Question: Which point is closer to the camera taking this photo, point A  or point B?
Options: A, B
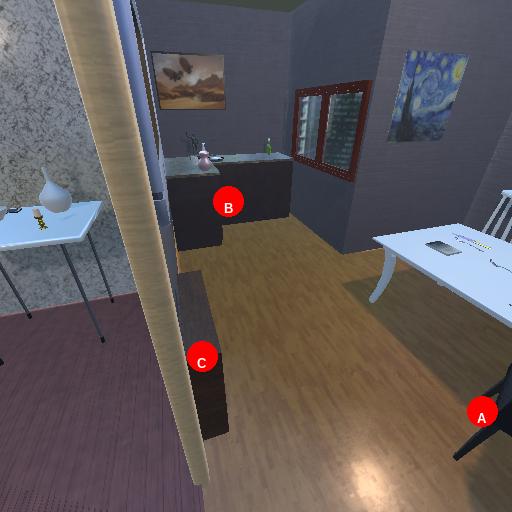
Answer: A